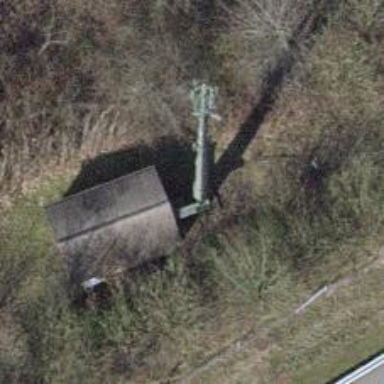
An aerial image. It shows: Antenna made by man.